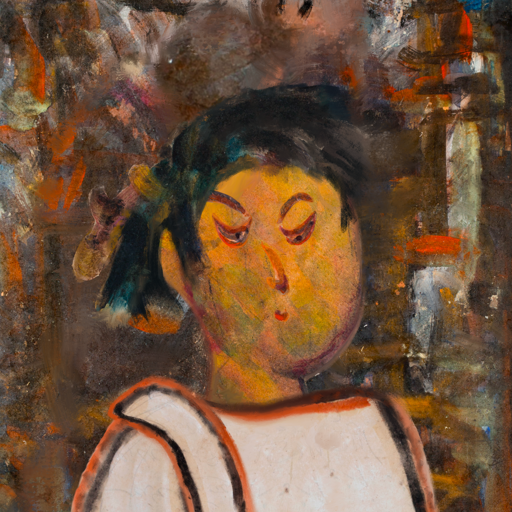
Background: GypsyQueen, Head And Neck Side: Gypsy_Mother, Face Side: Hypocrite, Bust: Roy_Bahadur, Hair Side: Pipe, Head Accessory: Blank, Second Necklace: Blank, Necklace: Blank, Baby: Blank